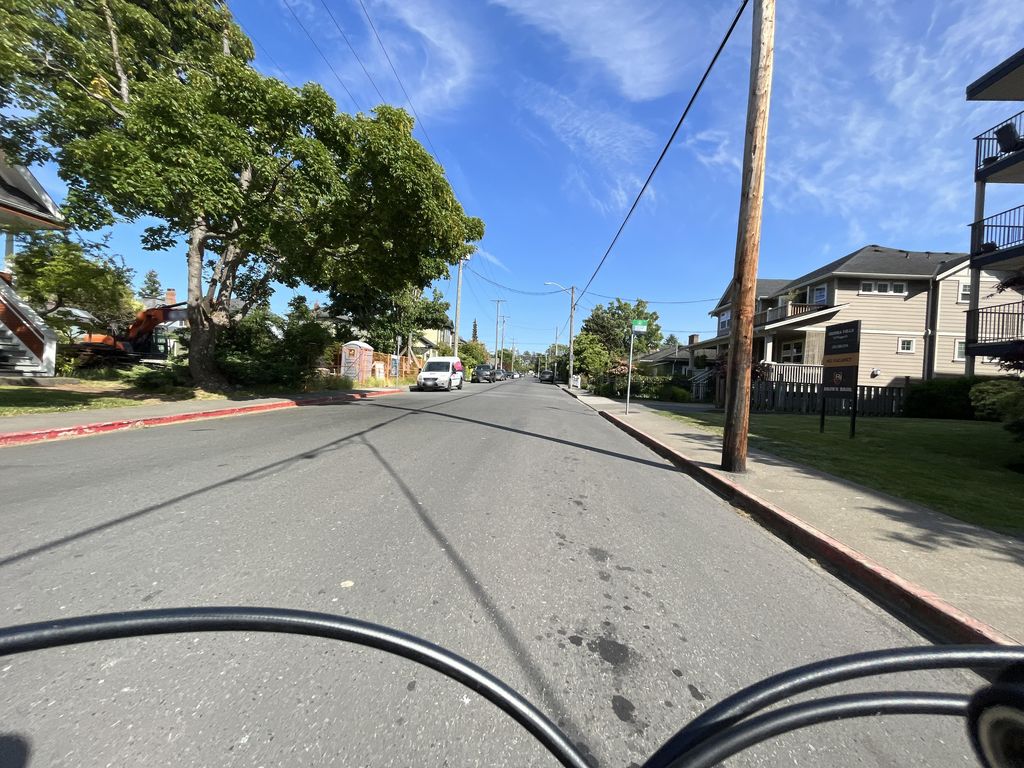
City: victoria